Interaction volume radius: 5 \u00c5
Interaction volume height: 15 \u00c5
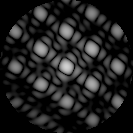
Disorder parameter: 0.09705